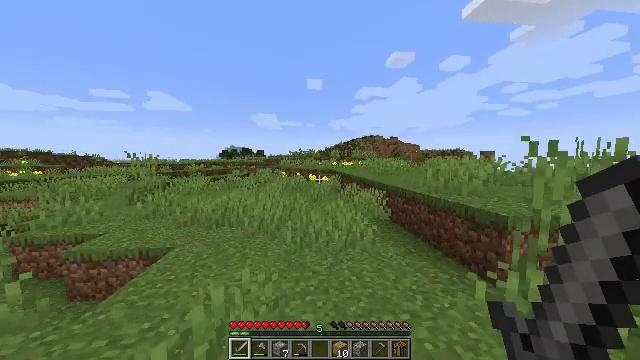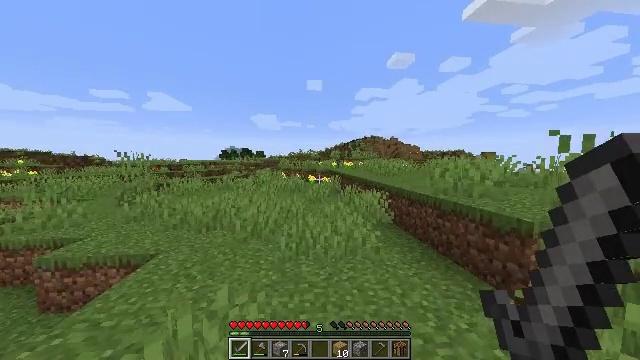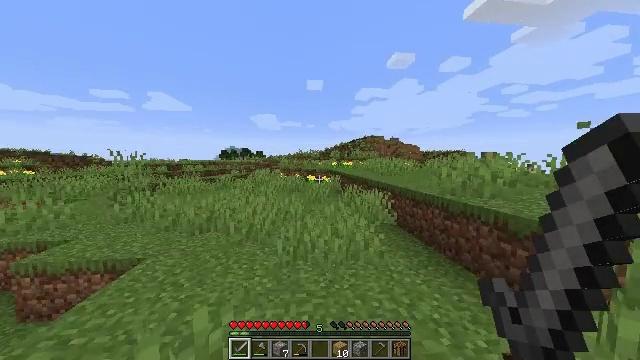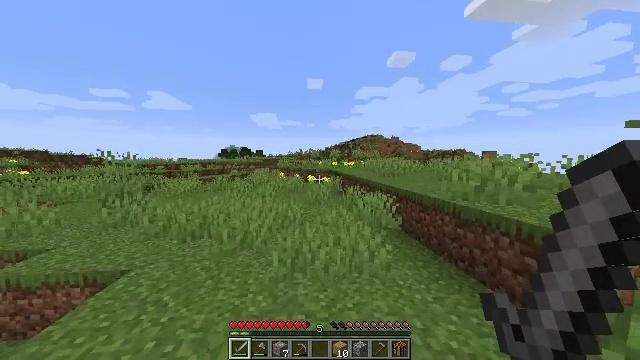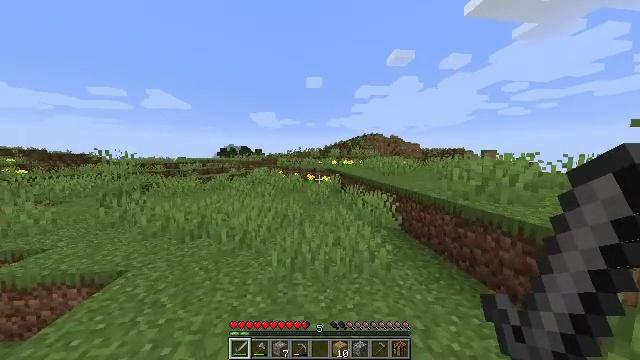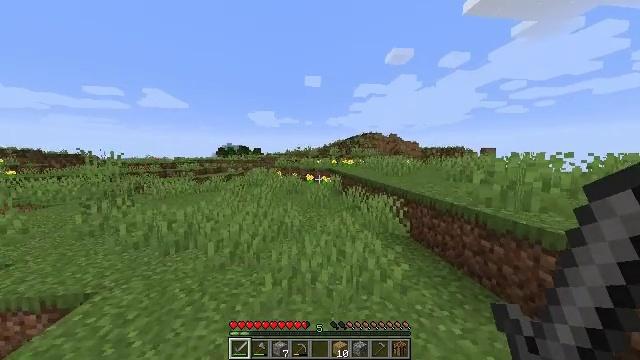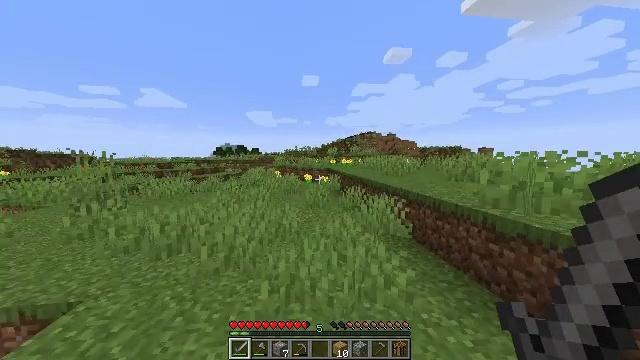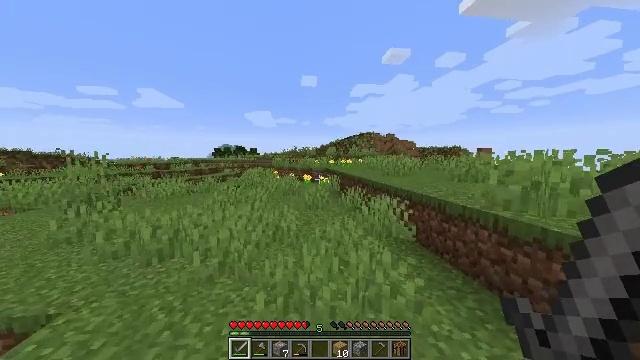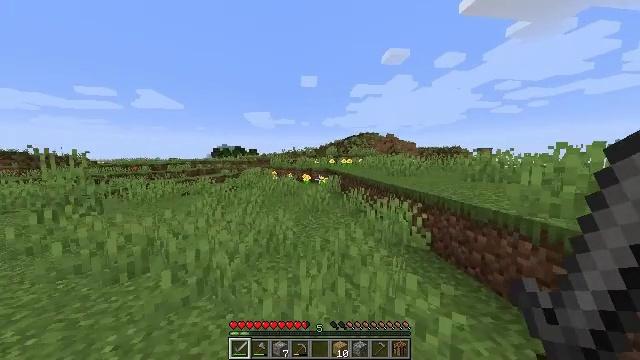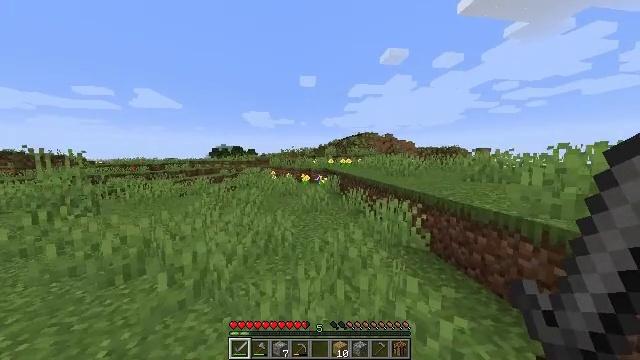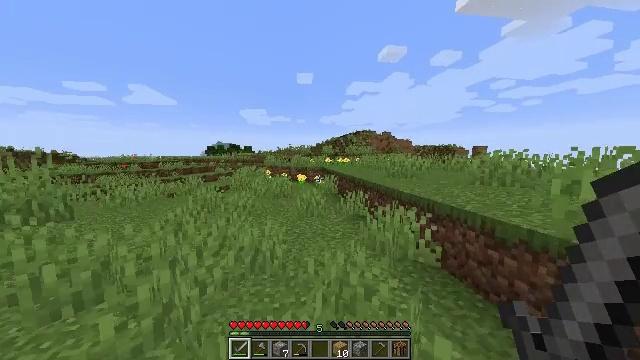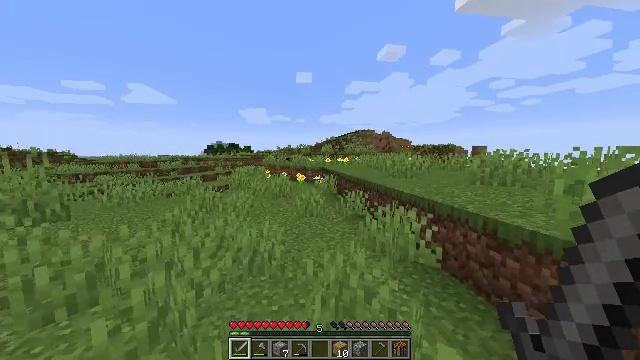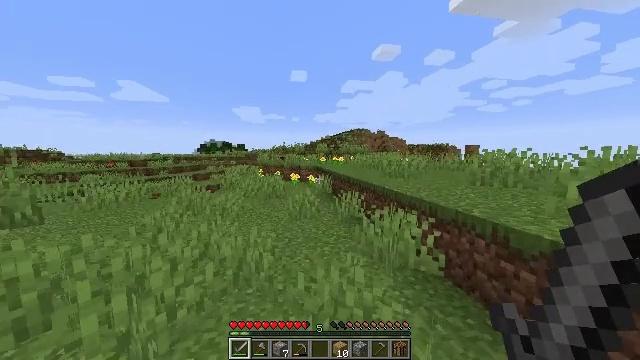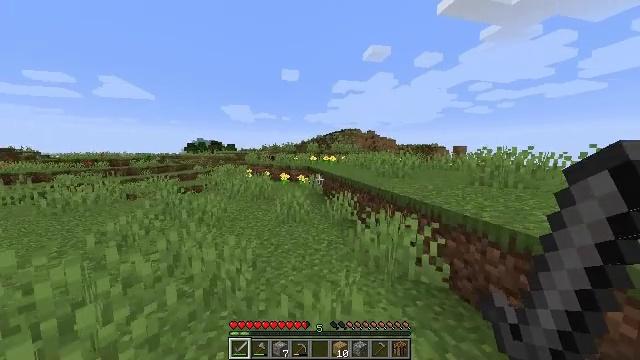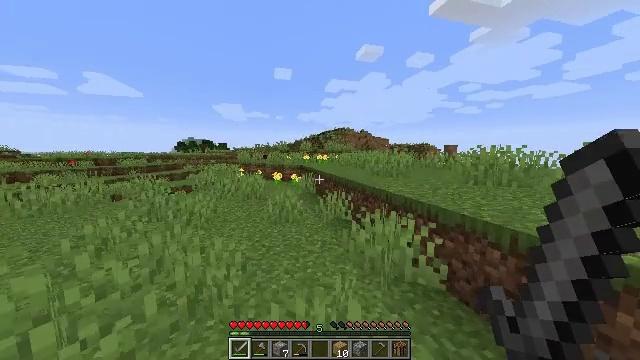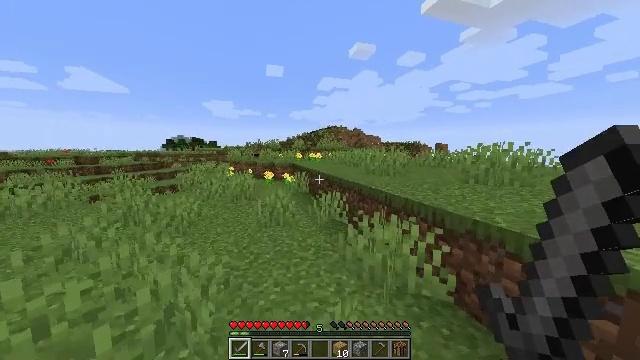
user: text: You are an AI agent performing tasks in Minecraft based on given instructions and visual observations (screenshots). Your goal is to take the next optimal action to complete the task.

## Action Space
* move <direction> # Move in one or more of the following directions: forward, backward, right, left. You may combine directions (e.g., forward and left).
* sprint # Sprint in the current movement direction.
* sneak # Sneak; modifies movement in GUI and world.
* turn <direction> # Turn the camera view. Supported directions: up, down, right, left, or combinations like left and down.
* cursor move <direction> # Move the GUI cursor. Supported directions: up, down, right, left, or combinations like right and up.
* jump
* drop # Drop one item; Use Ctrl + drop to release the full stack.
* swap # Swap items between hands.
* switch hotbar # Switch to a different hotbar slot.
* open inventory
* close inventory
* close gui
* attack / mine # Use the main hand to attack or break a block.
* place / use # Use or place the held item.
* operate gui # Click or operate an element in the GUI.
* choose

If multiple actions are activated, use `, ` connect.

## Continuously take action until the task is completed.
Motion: motion action
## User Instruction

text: Gather sugar cane for crafting.
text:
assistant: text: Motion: move forward, sprint
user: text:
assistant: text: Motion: move forward, sprint
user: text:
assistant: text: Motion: move forward, sprint
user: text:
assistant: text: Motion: move forward, sprint
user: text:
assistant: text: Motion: move forward, sprint
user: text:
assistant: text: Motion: move forward, sprint
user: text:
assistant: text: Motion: move forward, sprint
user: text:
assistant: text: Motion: move forward, sprint
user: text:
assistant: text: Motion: move forward, sprint
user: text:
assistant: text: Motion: move forward, sprint
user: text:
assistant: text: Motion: move forward, sprint
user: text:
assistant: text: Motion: move forward, sprint, turn right
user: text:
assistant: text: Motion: move forward, sprint, turn right
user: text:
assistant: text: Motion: move forward, sprint, turn right
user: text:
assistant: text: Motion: move forward, sprint, turn right
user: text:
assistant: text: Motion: move forward, sprint, turn right
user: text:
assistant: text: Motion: move forward, sprint, turn right
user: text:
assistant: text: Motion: move forward, sprint, turn right
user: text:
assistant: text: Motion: move forward, sprint
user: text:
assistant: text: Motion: move forward, sprint
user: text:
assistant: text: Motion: move forward, sprint
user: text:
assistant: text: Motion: move forward, sprint
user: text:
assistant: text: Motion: move forward, sprint
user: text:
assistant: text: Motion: move forward, sprint
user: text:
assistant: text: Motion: move forward, sprint
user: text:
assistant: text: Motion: move forward, sprint
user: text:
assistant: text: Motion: move forward, sprint, turn right
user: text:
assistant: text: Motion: move forward, sprint, turn right
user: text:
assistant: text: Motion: move forward, sprint, turn right
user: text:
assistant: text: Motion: move forward, sprint, turn right